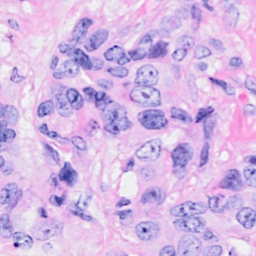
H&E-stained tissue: Breast